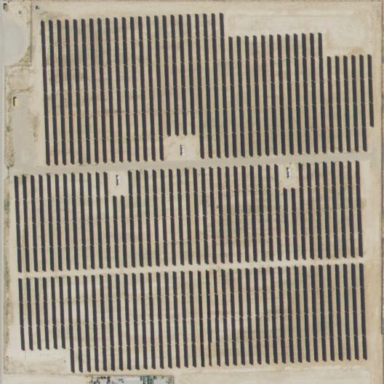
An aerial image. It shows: Solar power plant utilizing photovoltaic technology.